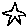
Label: star